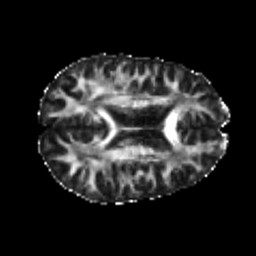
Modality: FA
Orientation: axial
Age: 22
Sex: male
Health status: healthy
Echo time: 0.074 s